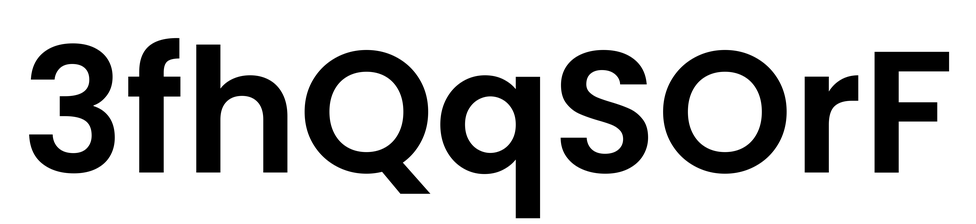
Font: Poppins-SemiBold